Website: slack
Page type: billing-address
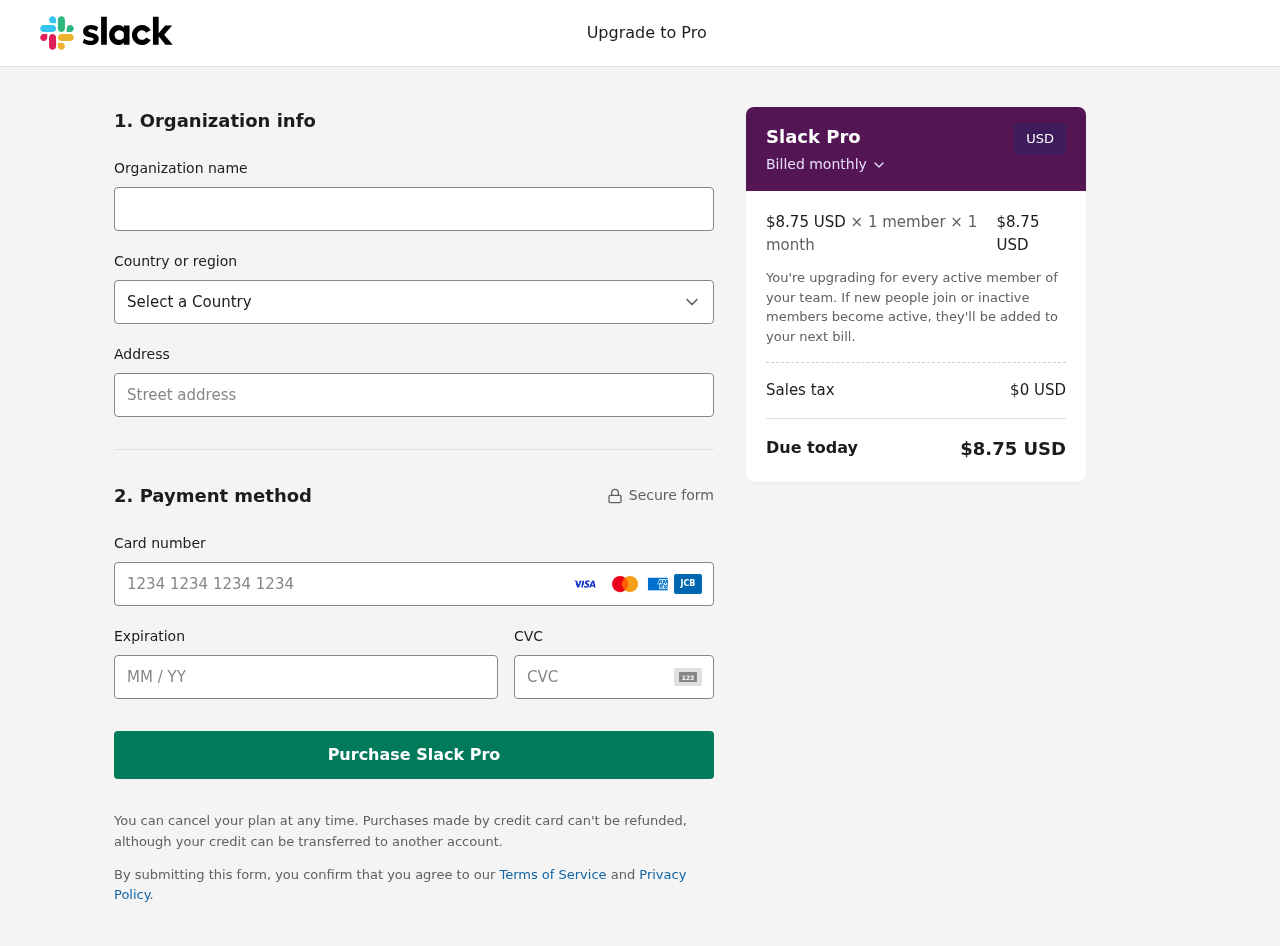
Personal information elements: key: PII_CARD_CVV
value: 075
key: PII_CARD_EXPIRY
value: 03/29
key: PII_CARD_NUMBER
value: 2247 4670 7043 9062
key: PII_COUNTRY
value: United States
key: PII_STREET
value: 487 Benjamin Road
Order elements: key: ORDER_PRICE_PER_MEMBER
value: $8.75 USD
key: ORDER_MEMBER_COUNT
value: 1
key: ORDER_MONTH_COUNT
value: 1
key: ORDER_SUBTOTAL
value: $8.75 USD
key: ORDER_TAX
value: $0
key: ORDER_TOTAL
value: $8.75 USD